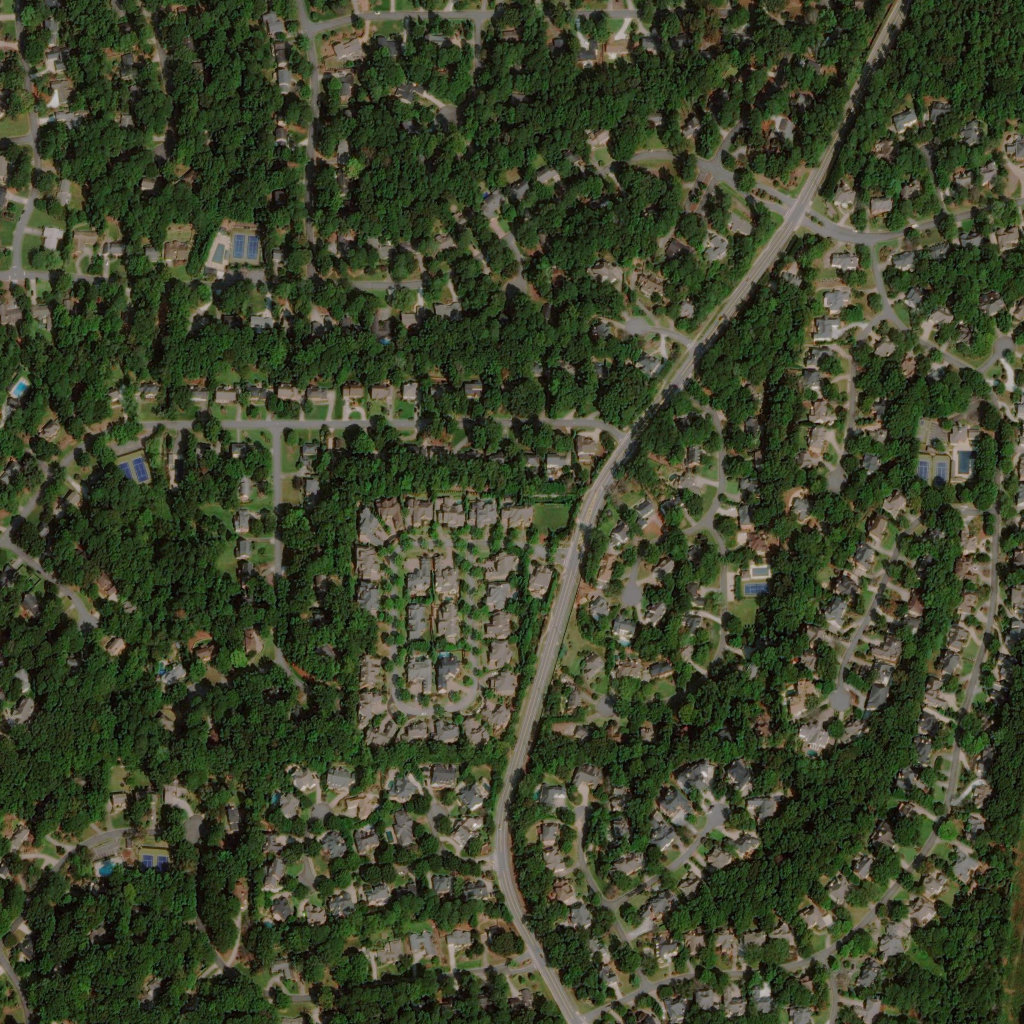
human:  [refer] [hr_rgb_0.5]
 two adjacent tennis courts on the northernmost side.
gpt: <box>[[22, 22, 25, 25, 0]]</box>